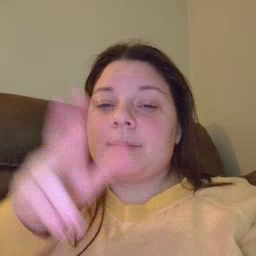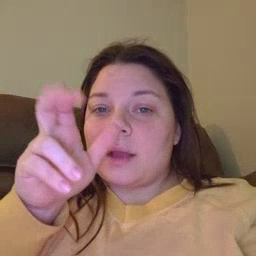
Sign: bug